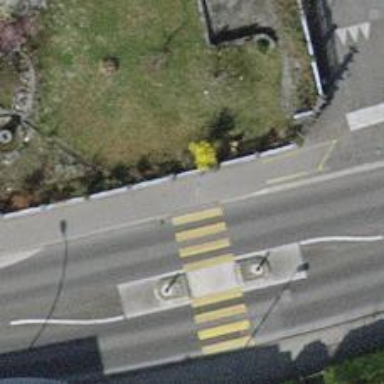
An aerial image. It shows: Marked footway crossing with asphalt surface and crossing island.